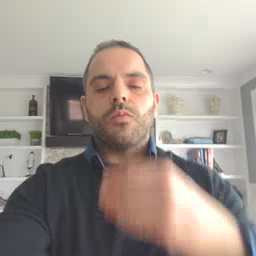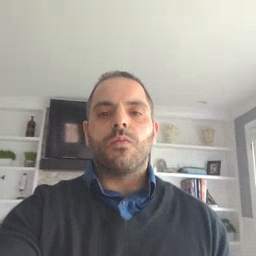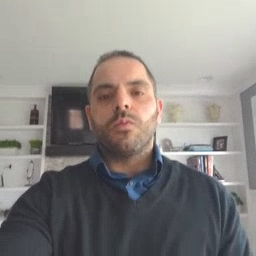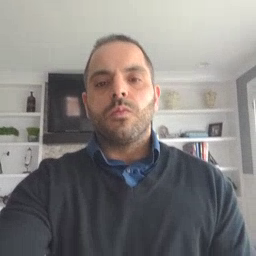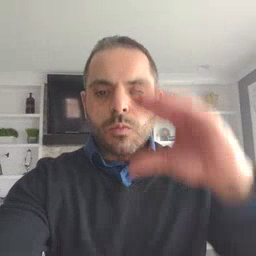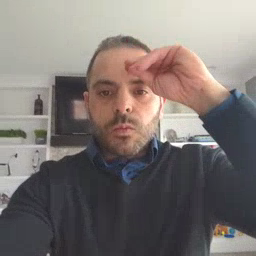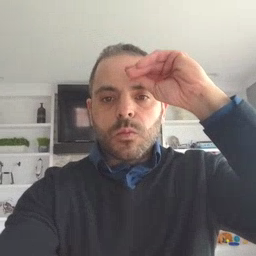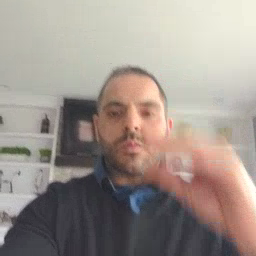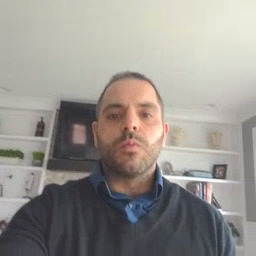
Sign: boy